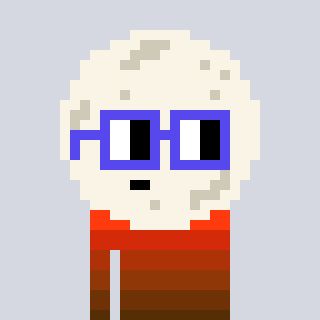
a pixel art character with square blue glasses, a moon-shaped head and a peachy-colored body on a cool background